Question: How can I add shadow to a group of CALayers?
I have a "FoldingView"-class which maintans several "SliceView"-classes. Each sliceview's layer will be givven a CATransform3D where I'm using the perspective property (.m34 = 1.0 / -1000).
How can I add a shadow with good visual logic? This is what I've been thinking so far:
1. I could get the path of each slice and combine these to get a shadow path. I don't know how the get a path of CALayer when the layer is using CATransform3D It might work visually, but I'm afraid it won't be totally right if the light is supposed to come from top left.
2. I could just apply standard CALayer shadow to all layers It does not look good due to the shadow is overlapping each other
If anyone has any other suggestions or know how to code idea number 1 I'll be very happy! Here is a link to the sample project you see screenshot from.
<URL>

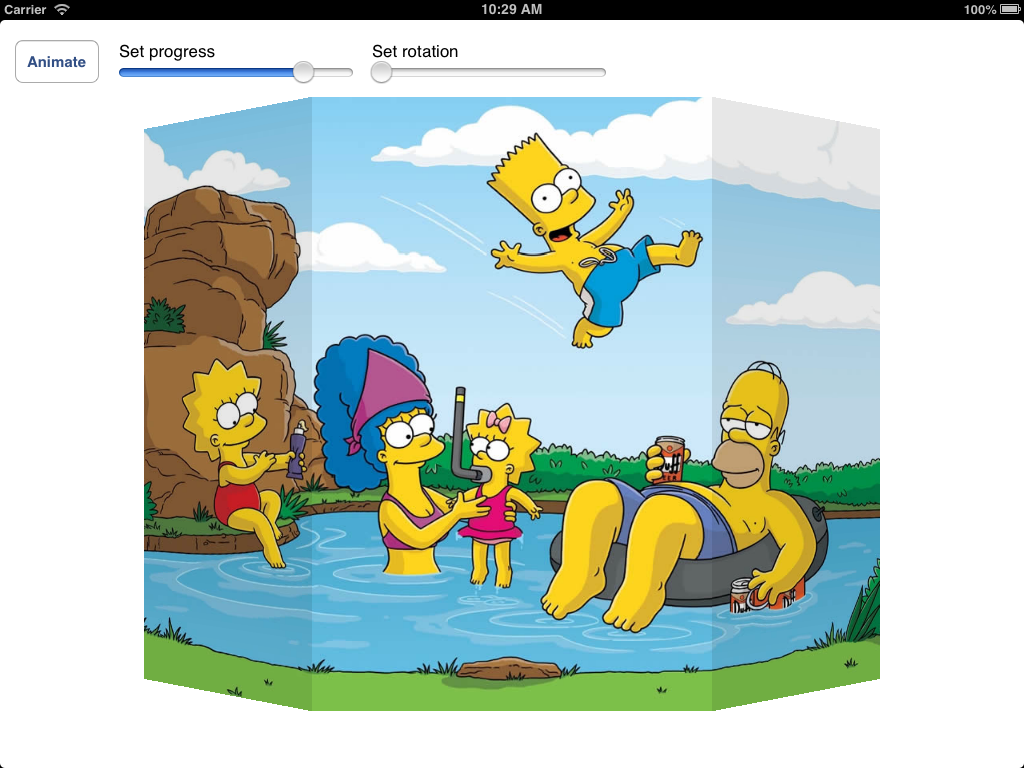
Answer: This seems to work as wanted. This is done per sliceview.
'''
- (UIBezierPath *)shadowPath
{
if(self.progress == 0 && self.position != VGFoldSliceCenter)
{
UIBezierPath *path = [UIBezierPath bezierPath];
return path;
}
else
{
CGPoint topLeft = pointForAnchorPointInRect(CGPointMake(0, 0), self.bounds);
CGPoint topRight = pointForAnchorPointInRect(CGPointMake(1, 0), self.bounds);
CGPoint bottomLeft = pointForAnchorPointInRect(CGPointMake(0, 1), self.bounds);
CGPoint bottomRight = pointForAnchorPointInRect(CGPointMake(1, 1), self.bounds);
CGPoint topLeftTranslated = [self.superview convertPoint:topLeft fromView:self];
CGPoint topRightTranslated = [self.superview convertPoint:topRight fromView:self];
CGPoint bottomLeftTranslated = [self.superview convertPoint:bottomLeft fromView:self];
CGPoint bottomRightTranslated = [self.superview convertPoint:bottomRight fromView:self];
UIBezierPath *path = [UIBezierPath bezierPath];
[path moveToPoint:topLeftTranslated];
[path addLineToPoint:topRightTranslated];
[path addLineToPoint:bottomRightTranslated];
[path addLineToPoint:bottomLeftTranslated];
[path closePath];
return path;
}
}
'''